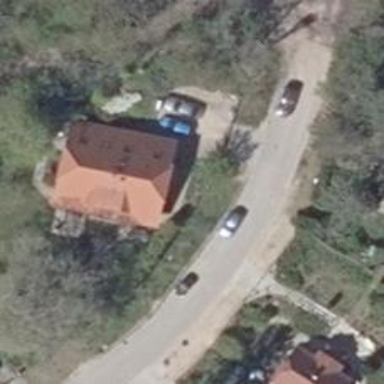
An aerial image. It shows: Residential road with sidewalks on both sides.